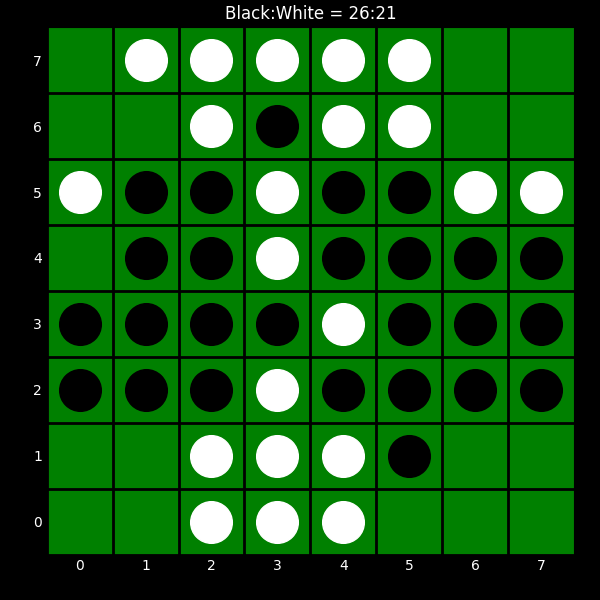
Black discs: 26
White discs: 21